Question: Whenever I open the terminal in linux mint 17 I get:
'''
No command 'Usage' found, did you mean:
Command 'osage' from package 'graphviz' (main)
Usage: command not found
rvm-installer: command not found
Options: command not found
bash: /home/XXX/.bashrc: line 59: syntax error near unexpected token 'newline'
bash: /home/XXX/.bashrc: line 59: ' [[--]version] <version>'
'''
I installed ruby yesterday and reinstalled it (following the website), but that didn't helped.
Added the .bashrc file.
<URL>
And an image for the lines (with 59) regarding ruby.
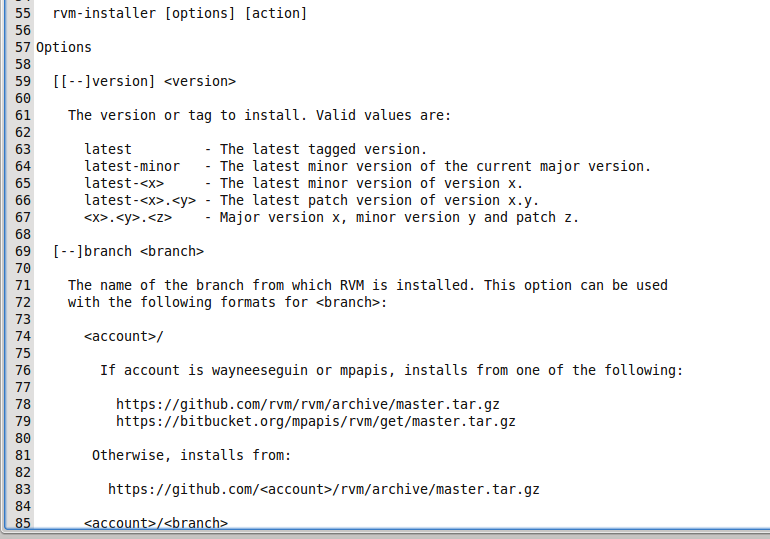
Answer: Have a look at your .bashrc file. When your terminal opens normally (as a <URL>, it uses the configurations specified in the .bashrc file. It appears the content of the .bashrc file has been modified due to you installing ruby. Maybe you edited the file manually? Could you update your question including the contents of the .bashrc file? I will update my answer accordingly when you do.
Instead of taking a screenshot you could have copied the content of the '.bashrc' file and paste it in the stackoverflow text field. Could you do that? It will show the entire content of the file.
From what I can see though in the editor image, none of the content in the file should be there. It seems somehow you managed to pipe the output of running the ruby-installer executable without parameters to your '.bashrc' file, populating it with content which causes it to give those errors.
I see a possible solution but before I post anything lets see everything in your .bashrc file first.
To solve, first remove everything between
'source ~/.rvm/scripts/rvm' and 'export PATH="$PATH:$HOME/.rvm/bin" # Add RVM to PATH for scripting'. That content is outputed from running the ruby-installer executable on the terminal without arguments. Somehow you got it in your .bashrc, by cut and paste maybe.
Next, you have 'source ~/.rvm/scripts/rvm' twice. Remove one of them. Everything else looks fine otherwise.